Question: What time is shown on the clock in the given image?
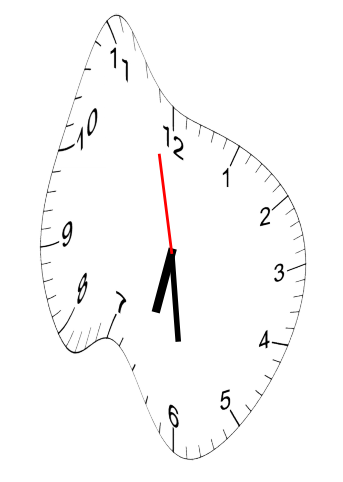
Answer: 06:28:58